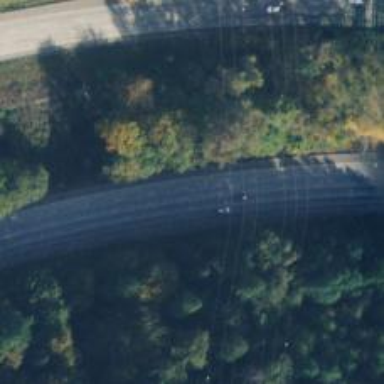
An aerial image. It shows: View of motorway.